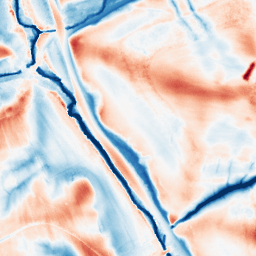
Category: edge_preserving
Decomposition family: guided
Decomposition parameters: radius: 16
eps: 0.001
Upsampling method: bspline
Upsampling parameters: scale: 2
Upsampling scale: 2